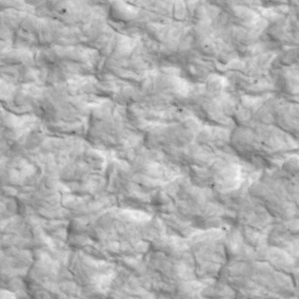
Label: non_frost